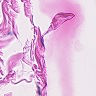
Metastatic tissue present: no